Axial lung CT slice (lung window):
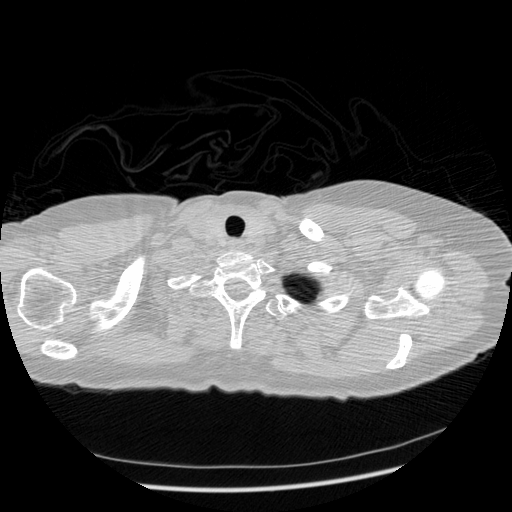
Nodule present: no